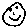
Label: smiley face